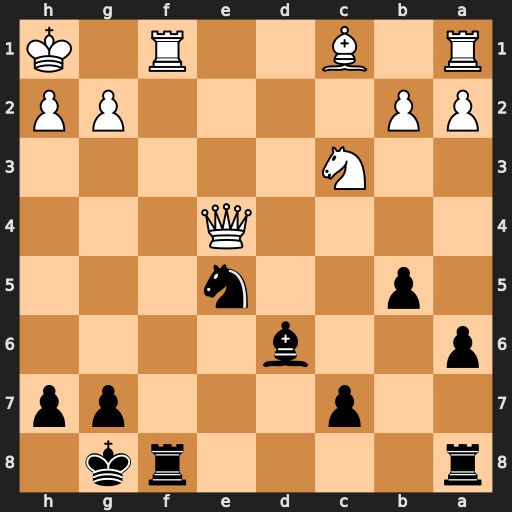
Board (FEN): r4rk1/2p3pp/p2b4/1p2n3/4Q3/2N5/PP4PP/R1B2R1K
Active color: b
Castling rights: -
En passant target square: -
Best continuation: Rxf1#